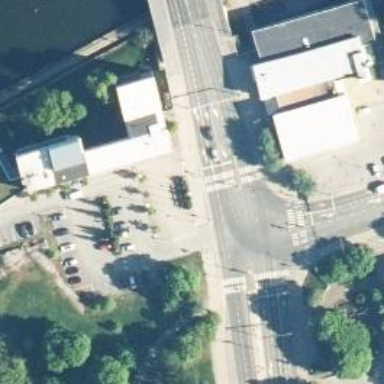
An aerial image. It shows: Crossing on the cycleway.